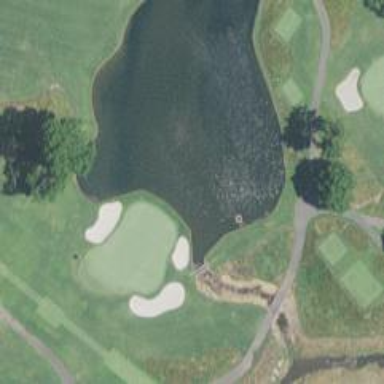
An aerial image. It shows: Golf hole.